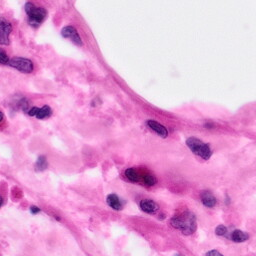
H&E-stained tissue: Pancreatic